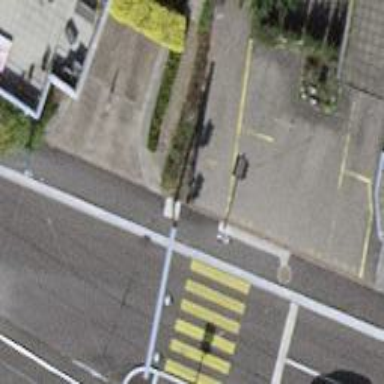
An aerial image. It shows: Asphalt sidewalk.